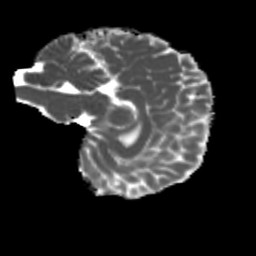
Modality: MD
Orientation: sagittal
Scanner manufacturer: siemens
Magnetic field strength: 3 T
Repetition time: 4 s
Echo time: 0.0594 s